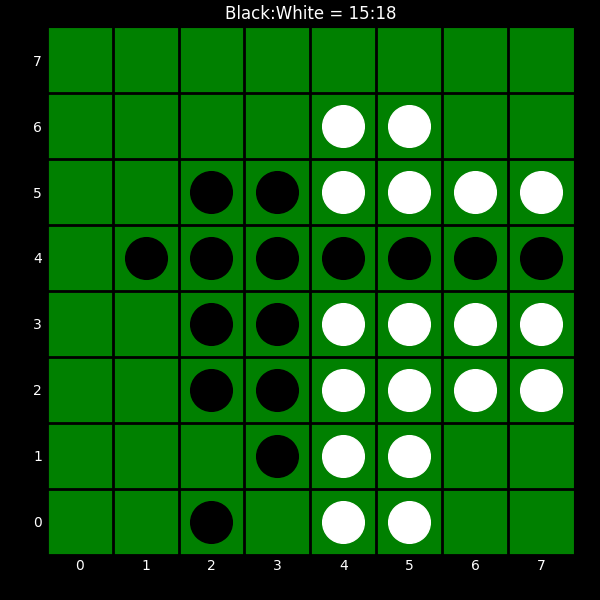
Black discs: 15
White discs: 18